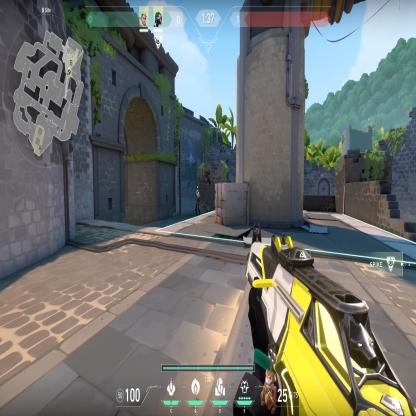
Label: teammate